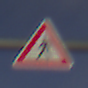
Verkehrszeichen: FussgaengerRechts
Umgebung: Outdoor, Nature
Tageszeit: SunriseSunset
Wetter: PartlyCloudy
Licht: Natural
Jahreszeit: NotSpecified
Kontrast: HighContrast